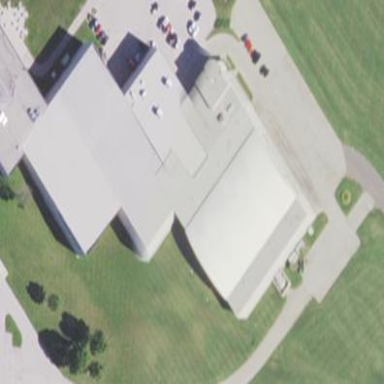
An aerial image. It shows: Commercial building.